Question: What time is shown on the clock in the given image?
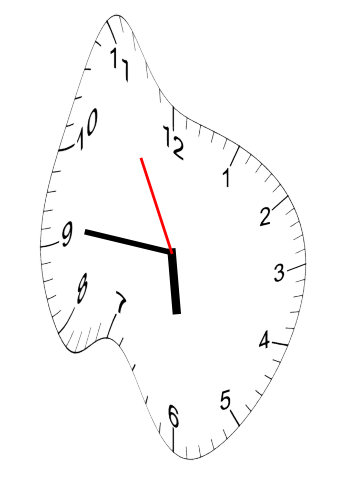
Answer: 05:45:55